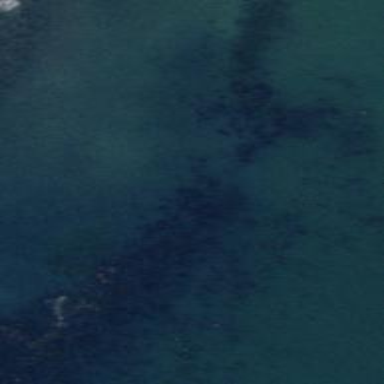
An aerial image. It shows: Natural rock reef.